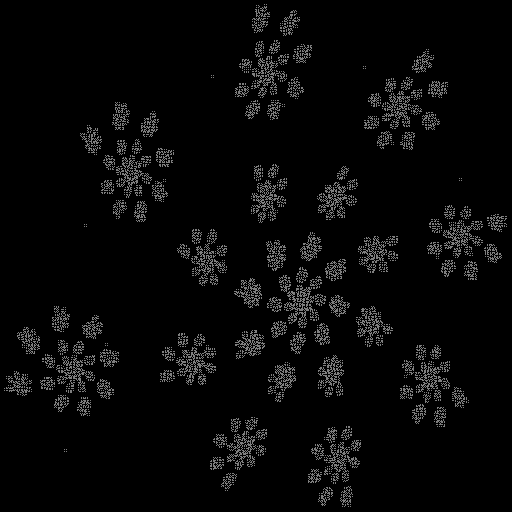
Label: flower